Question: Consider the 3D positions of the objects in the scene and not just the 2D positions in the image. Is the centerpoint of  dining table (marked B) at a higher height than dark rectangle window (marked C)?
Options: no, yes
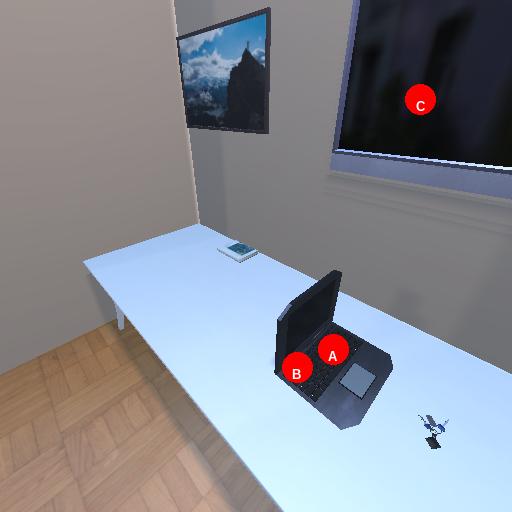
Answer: no